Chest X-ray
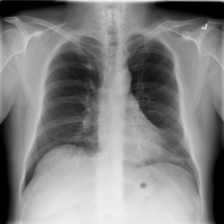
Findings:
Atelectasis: negative
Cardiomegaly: negative
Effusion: negative
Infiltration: negative
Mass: negative
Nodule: negative
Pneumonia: negative
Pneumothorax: negative
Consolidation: negative
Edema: negative
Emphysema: negative
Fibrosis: negative
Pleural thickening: negative
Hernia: negative